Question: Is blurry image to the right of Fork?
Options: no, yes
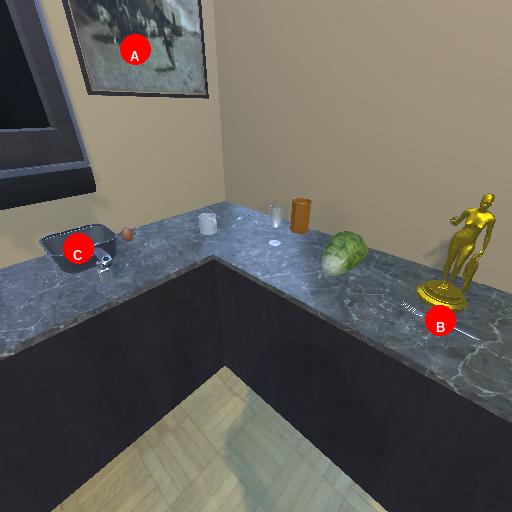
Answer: no